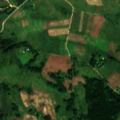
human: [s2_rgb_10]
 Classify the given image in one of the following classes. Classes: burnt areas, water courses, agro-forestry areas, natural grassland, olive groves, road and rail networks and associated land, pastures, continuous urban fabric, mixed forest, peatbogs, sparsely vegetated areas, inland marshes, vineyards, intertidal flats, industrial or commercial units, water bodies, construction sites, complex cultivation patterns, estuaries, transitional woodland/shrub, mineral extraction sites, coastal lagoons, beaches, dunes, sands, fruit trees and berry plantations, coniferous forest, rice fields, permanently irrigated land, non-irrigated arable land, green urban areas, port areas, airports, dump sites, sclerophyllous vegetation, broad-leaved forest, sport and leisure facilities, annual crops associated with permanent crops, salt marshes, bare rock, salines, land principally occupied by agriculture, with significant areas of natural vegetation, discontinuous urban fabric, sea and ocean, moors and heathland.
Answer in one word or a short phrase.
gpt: pastures, complex cultivation patterns, land principally occupied by agriculture, with significant areas of natural vegetation, broad-leaved forest